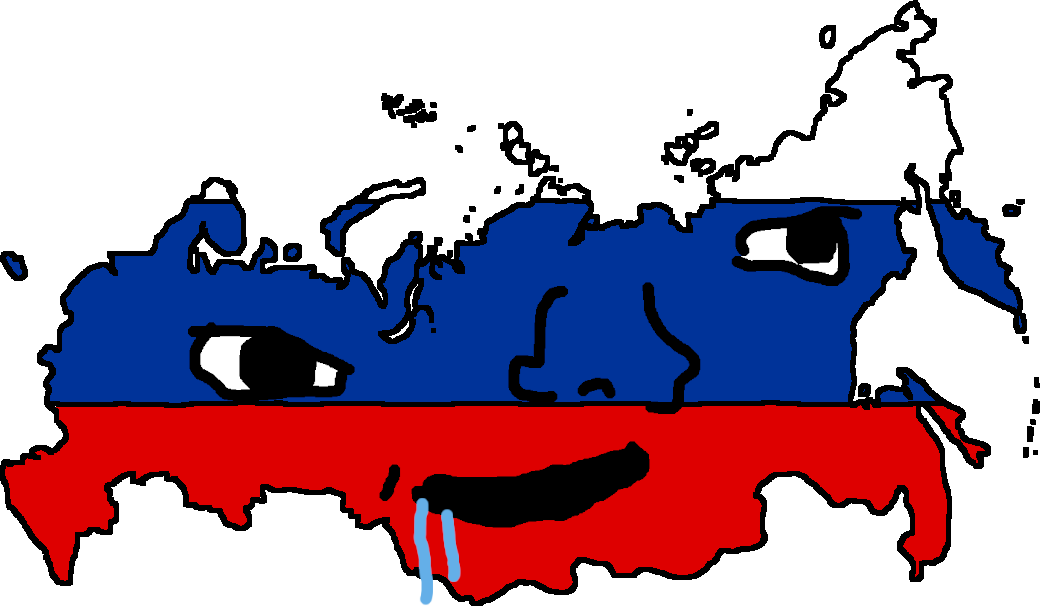
Label: 5_Brainlet